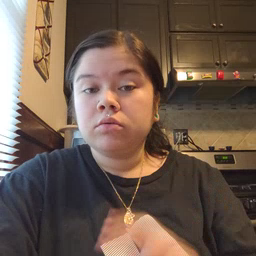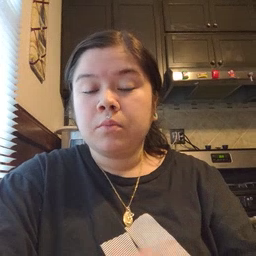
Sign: brother